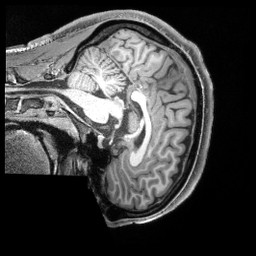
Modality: T1w
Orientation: sagittal
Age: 27
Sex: male
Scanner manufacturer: siemens
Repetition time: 2.4 s
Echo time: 0.00231 s